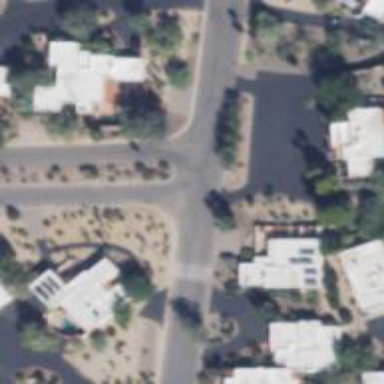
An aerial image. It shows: Residential road.